Question: I've been several days trying to do it without success.
There are plenty of similar questions here in StackOverflow and even two of them are exactly the same as mine but unanswered and unresolved:
1) <URL>
2) <URL>
My scenario:
I have some text encrypted using RSA (not encrypted by me). I have a "public.key" file in my res/raw folder with the public key needed to decrypt it (the public key related to the private key used to encrypt the message), with a format like the following example:

I see a lot of examples of how to decrypt a RSA text, like the following one:
'''
public static byte[] decryptRSA( PublicKey key, byte[] text) throws Exception
{
byte[] dectyptedText = null;
Cipher cipher = Cipher.getInstance("RSA/ECB/PKCS1Padding");
cipher.init(Cipher.DECRYPT_MODE, key);
dectyptedText = cipher.doFinal(text);
return dectyptedText;
}
'''
But my question is, how to get the proper PublicKey instance from the file? No examples of this.
If I simply try:
'''
InputStream is = getResources().openRawResource(R.raw.public);
DataInputStream dis = new DataInputStream(is);
byte [] keyBytes = new byte [(int) is.available()];
dis.readFully(keyBytes);
dis.close();
X509EncodedKeySpec spec = new X509EncodedKeySpec(keyBytes);
KeyFactory keyFactory = KeyFactory.getInstance("RSA");
return keyFactory.generatePublic(spec);
'''
I get an InvalidKeyException in the return sentence.
Would I need to decode Hex or Base64? Aren't the first and last lines of the public key file a problem (the ones with "----BEGIN PUBLIC KEY----" and so)?
Maybe we could get the answer of this properly for the first time in StackOverflow:-)
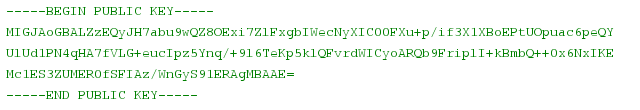
Answer: Finally solved!!! Drums, trumpets and a symphony of enchanting sounds!!!
'''
public static byte[] decryptRSA(Context mContext, byte[] message) throws Exception {
// reads the public key stored in a file
InputStream is = mContext.getResources().openRawResource(R.raw.sm_public);
BufferedReader br = new BufferedReader(new InputStreamReader(is));
List<String> lines = new ArrayList<String>();
String line = null;
while ((line = br.readLine()) != null)
lines.add(line);
// removes the first and last lines of the file (comments)
if (lines.size() > 1 && lines.get(0).startsWith("-----") && lines.get(lines.size()-1).startsWith("-----")) {
lines.remove(0);
lines.remove(lines.size()-1);
}
// concats the remaining lines to a single String
StringBuilder sb = new StringBuilder();
for (String aLine: lines)
sb.append(aLine);
String keyString = sb.toString();
Log.d("log", "keyString:"+keyString);
// converts the String to a PublicKey instance
byte[] keyBytes = Base64.decodeBase64(keyString.getBytes("utf-8"));
X509EncodedKeySpec spec = new X509EncodedKeySpec(keyBytes);
KeyFactory keyFactory = KeyFactory.getInstance("RSA");
PublicKey key = keyFactory.generatePublic(spec);
// decrypts the message
byte[] dectyptedText = null;
Cipher cipher = Cipher.getInstance("RSA");
cipher.init(Cipher.DECRYPT_MODE, key);
dectyptedText = cipher.doFinal(Base64.decodeBase64(message));
return dectyptedText;
}
'''
The solution was to Base64 decode not only the public key read from the file, but also the crypted message itself!
By the way, I read the public key from the file the way @Nikolay suggested (tnx again man).
Thank you all very much for your help. StackOverflow rocks!